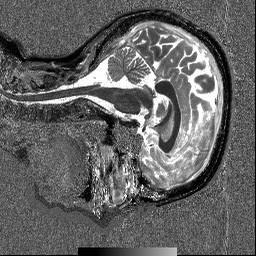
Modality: T1map
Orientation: sagittal
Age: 62
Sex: female
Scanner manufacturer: siemens
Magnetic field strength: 3 T
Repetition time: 5 s
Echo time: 0.00298 s